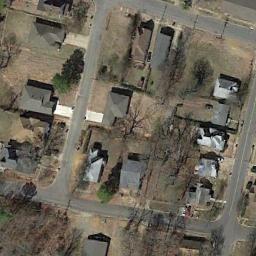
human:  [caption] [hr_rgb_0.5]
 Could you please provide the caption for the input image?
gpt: The medium residential area has some houses and some roads go through the medium residential area .

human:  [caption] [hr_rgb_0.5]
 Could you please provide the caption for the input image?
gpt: Many buildings of different shapes are in medium residential area .

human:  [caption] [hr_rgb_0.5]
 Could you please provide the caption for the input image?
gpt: There are only a few houses in a mid-sized residential area .

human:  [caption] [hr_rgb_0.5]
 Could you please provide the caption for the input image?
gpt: The medium residential is on the bare land next to the road .

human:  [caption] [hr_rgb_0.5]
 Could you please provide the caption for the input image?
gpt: There are some buildings and brown trees on the medium residential area .